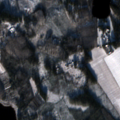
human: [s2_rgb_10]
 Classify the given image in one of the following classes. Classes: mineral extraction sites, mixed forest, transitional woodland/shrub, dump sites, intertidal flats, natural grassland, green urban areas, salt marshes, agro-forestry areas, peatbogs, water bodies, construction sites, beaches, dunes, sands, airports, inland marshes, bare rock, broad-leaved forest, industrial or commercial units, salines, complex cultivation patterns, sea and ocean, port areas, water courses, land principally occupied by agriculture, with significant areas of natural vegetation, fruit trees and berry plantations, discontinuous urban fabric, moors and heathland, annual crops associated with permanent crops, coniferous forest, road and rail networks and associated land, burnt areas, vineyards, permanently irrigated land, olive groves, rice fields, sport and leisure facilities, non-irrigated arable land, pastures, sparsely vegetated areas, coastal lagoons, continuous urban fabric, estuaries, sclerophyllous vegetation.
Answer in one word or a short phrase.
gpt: non-irrigated arable land, land principally occupied by agriculture, with significant areas of natural vegetation, mixed forest, transitional woodland/shrub, water bodies